Question: I have two arrays x and y and I would like to plot the r2 value (r2.shape=(1,N)) of those two arrays at the bottom of a figure with color using matplotlib library in python.
like the example below
---

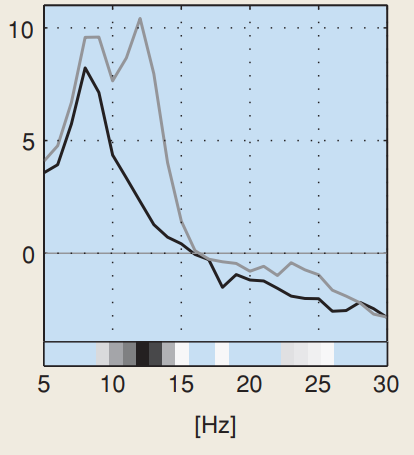
Answer: You could do it this way:
'''
N = 100
r2 = np.random.uniform(0,1,(1,N))
r2 = r2.T
fig, ax = plt.subplots()
ax.plot(np.arange(r2.shape[0]), r2[:,0])
my_cmap = plt.get_cmap("viridis")
rescale = lambda y: (y - np.min(y)) / (np.max(y) - np.min(y))
ax.bar(np.arange(len(r2)), height=0.05, width=1, bottom=0, color=my_cmap(rescale(r2[:,0])))
plt.show()
'''
<URL>